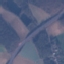
Land use / land cover class: Highway